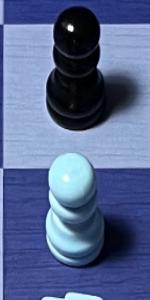
Label: Pawn_White